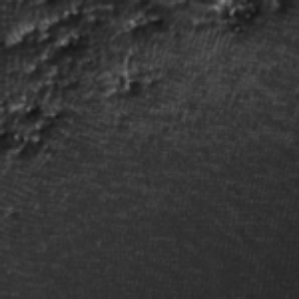
Label: frost